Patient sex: M
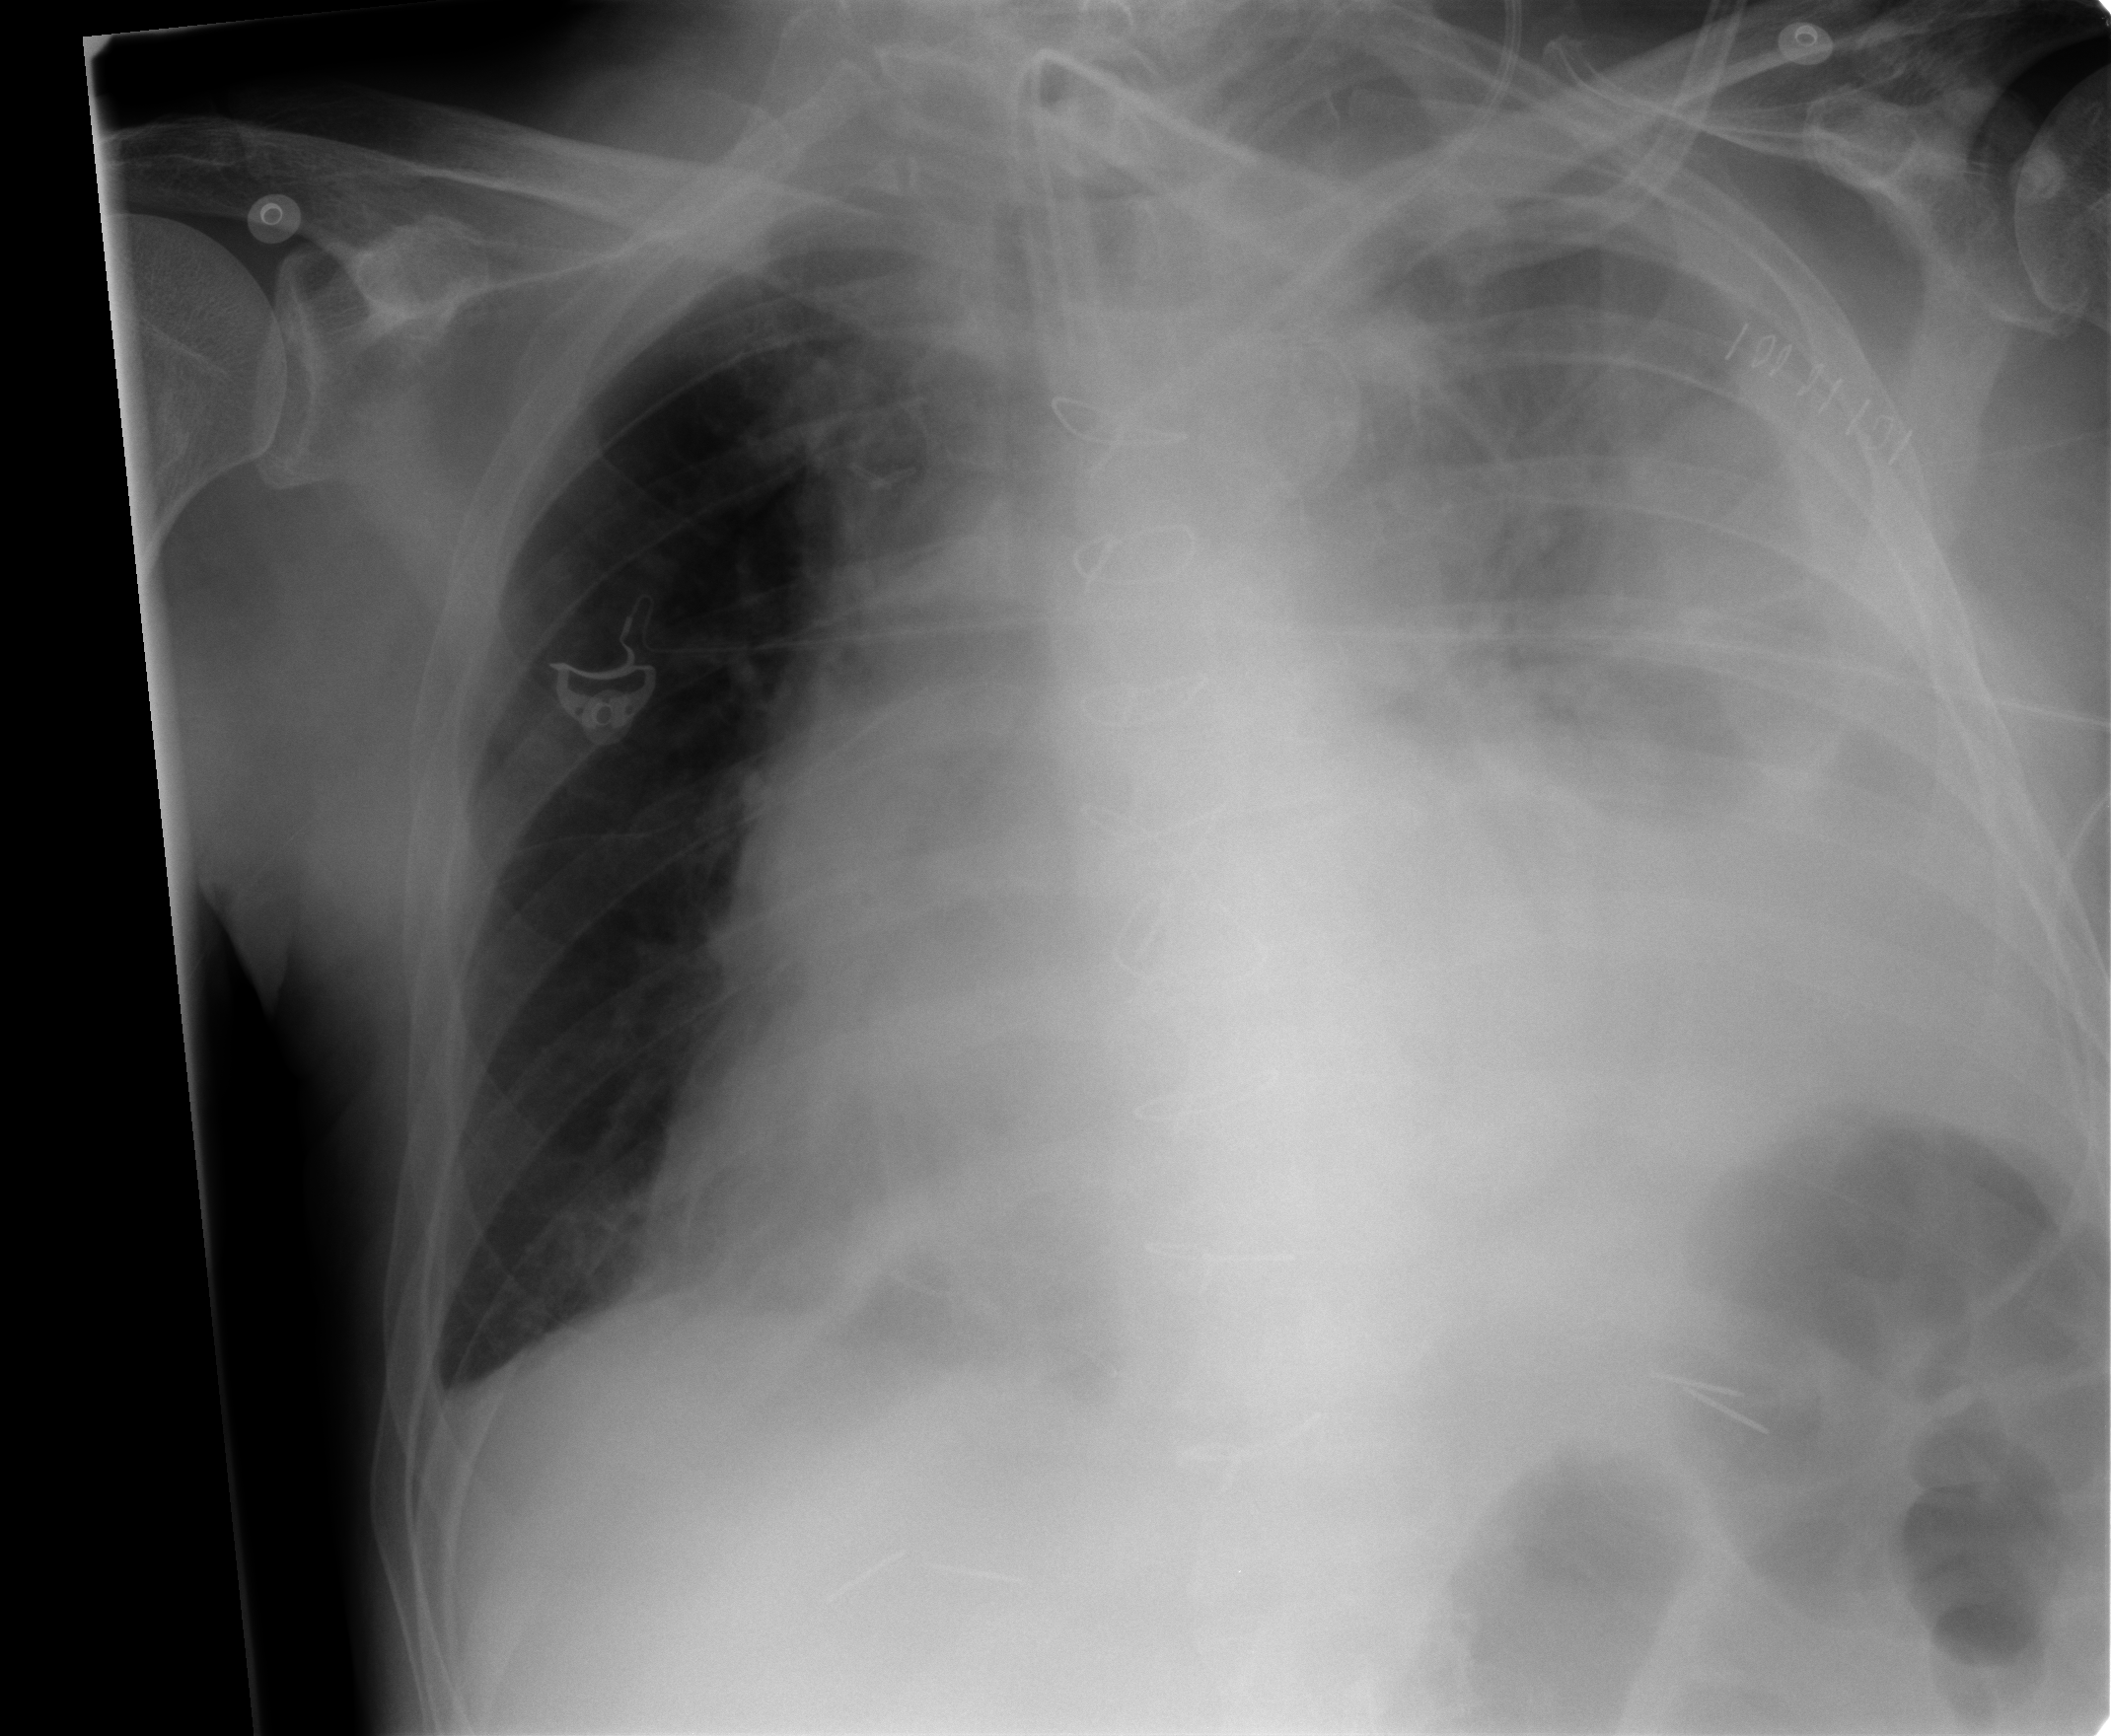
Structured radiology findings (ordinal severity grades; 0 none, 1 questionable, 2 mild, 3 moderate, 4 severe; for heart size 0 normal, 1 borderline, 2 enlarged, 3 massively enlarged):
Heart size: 3
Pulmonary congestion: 1
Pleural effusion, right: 1
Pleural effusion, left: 3
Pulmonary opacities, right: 0
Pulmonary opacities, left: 0
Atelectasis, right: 1
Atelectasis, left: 3